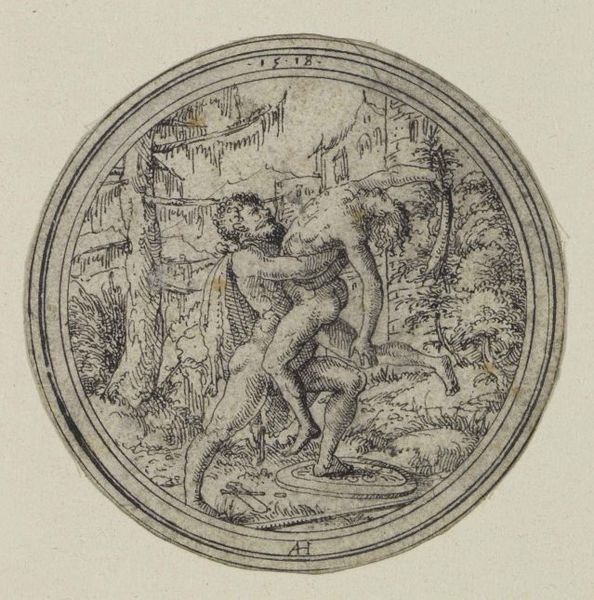
Titel: Hercules und Antäus
Künstler: Ambrosius Holbein
Standort: Karlsruhe
Institution: Staatliche Kunsthalle Karlsruhe
Schlagwörter: akt, baum, berg, blätter, dunkel, feder, flügel, fuß, gott, held, himmel, kampf, kopf, kämpfer, körper, laub, mann, nackt, rubens, umhang, wasser, weiß, akte, bäume, landschaft, menschen, stadt, äste, braun, fenster, frau, grau, hintergrund, kleid, männer, schwarz, skizze, szene, zeichen, zeichnung, gebäude, gras, haus, schloss, tier, tuch, weg, wiese, tanz, bart, wand, architektur, arm, arme, barock, bibel, halten, mensch, messer, mord, rahmen, stein, steine, teller, tod, tot, tragen, vollbart, bild, signatur, ast, baumstamm, häuser, natur, stamm, strauch, busch, büsche, gebüsch, kirche, pfad, boden, figur, haare, mantel, pose, stehend, tanzen, locken, renaissance, wald, kreis, rund, stock, tondo, beine, fell, bein, holzschnitt, papier, umarmung, leiste, rahmung, zwei, studie, datierung, berge, grafik, graphik, rand, sepia, tannen, gewalt, krieg, luft, schlacht, fight, lanze, men, soldaten, sword, white, black, gray, grey, schnurbart, kraft, muskeln, datum, festhalten, deutsch, umriss, muskulös, umarmen, paradies, schild, außen, ruine, antike, burg, medaillon, gerät, kohle, kontur, nack, nakt, umrahmung, ästhetik, barfuß, sex, scheibe, druck, schwarzweiss, monogramm, schraffur, radierung, stich, knüppel, raub, schwert, schwerter, streit, säbel, waffen, schlag, soldat, initiale, bleistift, ruinen, fichte, nadelbaum, tanne, entwurf, mythologie, jagd, kämpfen, rüstung, sieg, kohlezeichnung, tinte, rom, wappen, jüngling, werkzeug, medallion, kiefer, antik, giganten, götter, hilfe, qual, teufel, fighting, man, mythology, naked, nude, nudity, satyr, sky, struggle, tree, stark, faun, griechisch, heben, sage, dolch, mittelalter, krieger, umfassen, entführung, frauenraub, schwart, building, field, mountain, griechenland, trees, death, maskulin, nibelungen, opfer, speer, töten, gestrüpp, grass, medaille, dürer, drawing, brüder, mandala, emblem, david, kupferstich, beil, oval, sketch, ausholen, herkules, keule, schlagen, battle, stärke, mythen, glieder, spielstein, testament, bruder, römisch, bräunlich, münze, abwehr, hades, herakles, pluto, ringen, ringkampf, würgen, fau, zweikampf, arms, cape, kain, ink, löwenfell, rondo, buildings, signature, back, albrecht, circle, legs, holbein, god, shield, medaillie, erlegen, hochheben, riese, amre, strauch busch, säbl, donauschule, altdorfer, nordalpin, wehren, proserpina, häusser, branch, round, goliat, titan, umschlingen, umklammerung, leben und tod, radiert, ringer, vergewaltigung, sabinerinnen, shit, halbgott, antäus, abel, killing, wilder, weapon, club, musklen, umgreifen, spear, zappeln, maythologie, hug, wrestling, en, a, po, at, medailion, 18, 1518, zeichnung#, demon, antaios, antäos, herkules und antäus, ah, sepial, schlild, arched, ruinene, bureg, medaillon#, krä#ftig, signatuir, ma, crazy, buttocks, holbeinm herkules kampf tondo baum und landschaft, drawning, drawn, wlas, saibinerinne, signatzr, +römisch, anthaeus, 1418, muscled, scheibenriss, buerg, struggling, broofline, squeeze, medailloion, blätter büsche, goliath, control, saturn, demigod, spieltein, cihte, man vs beast, man vs man, inkt